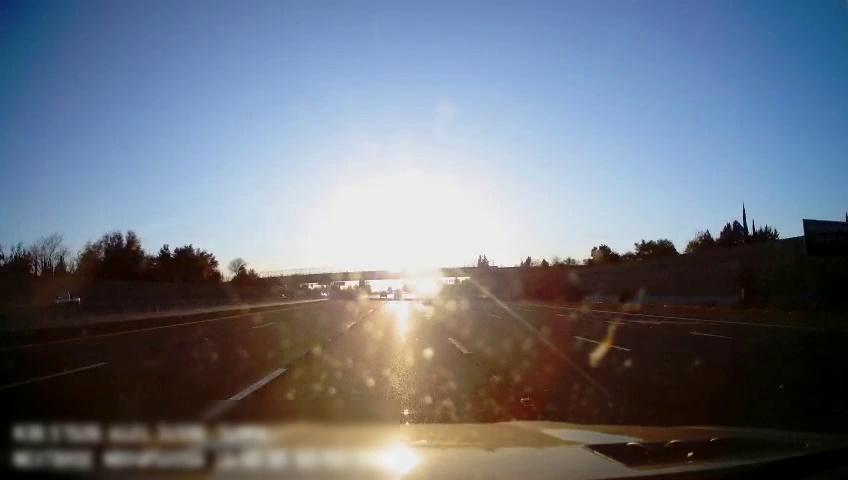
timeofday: Day
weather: Sunny
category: Drivable Space
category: Vehicles | Truck
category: Vehicles | SUV
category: Vehicles | Car
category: Vehicles | SUV
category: Lanes | Alternate Lane
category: Lanes | Alternate Lane
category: Lanes | Current Lane
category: Lanes | Current Lane
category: Lanes | Alternate Lane
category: Lanes | Alternate Lane
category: Lanes | Alternate Lane
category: Traffic | Signs